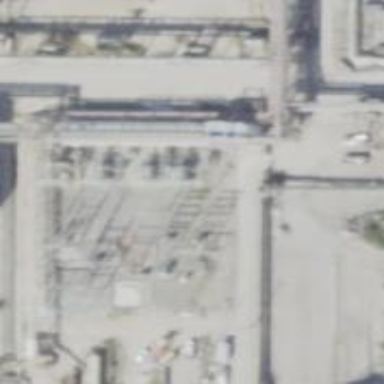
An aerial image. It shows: Industrial substation surrounded by fence.